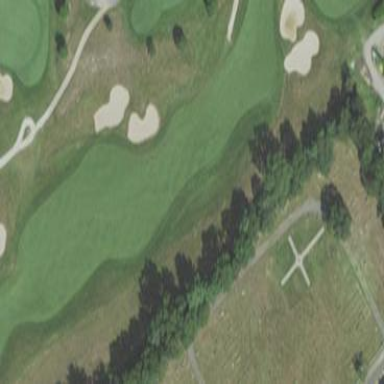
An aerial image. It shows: Grassy area designated as golf fairway.